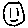
Label: smiley face